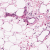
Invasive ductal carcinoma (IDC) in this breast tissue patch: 0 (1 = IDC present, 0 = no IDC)